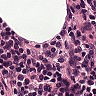
Metastatic tissue present: no